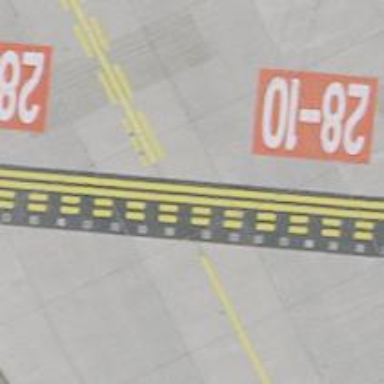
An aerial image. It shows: Runway holding position.